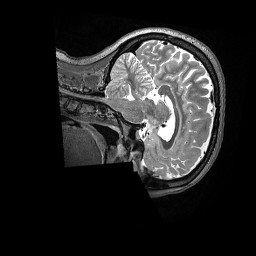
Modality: T2w
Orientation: sagittal
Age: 41
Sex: female
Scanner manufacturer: siemens
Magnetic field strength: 3 T
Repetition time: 3.2 s
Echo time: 0.562 s